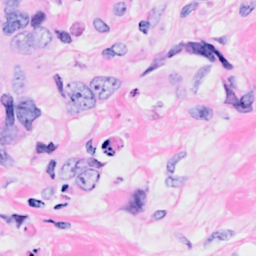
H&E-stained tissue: Breast